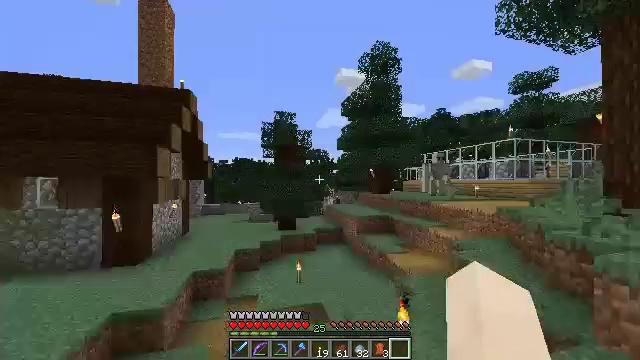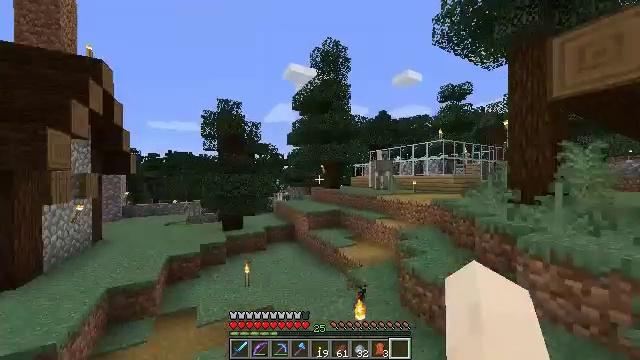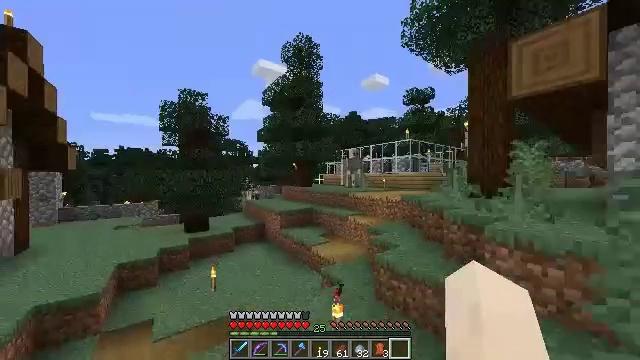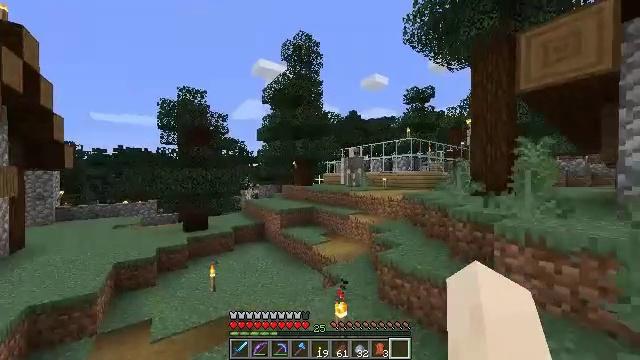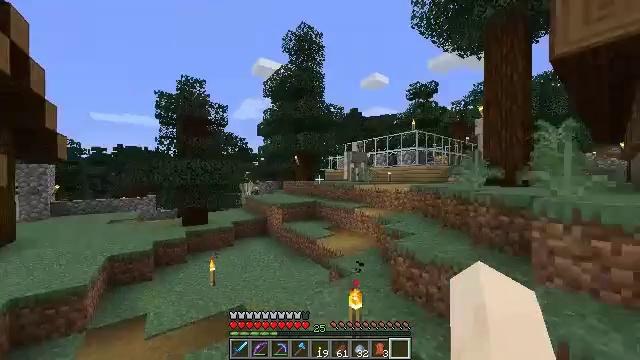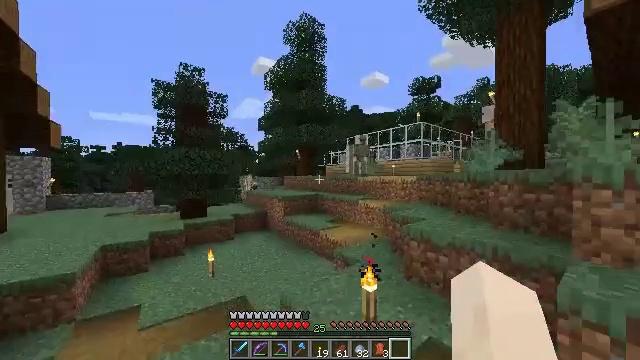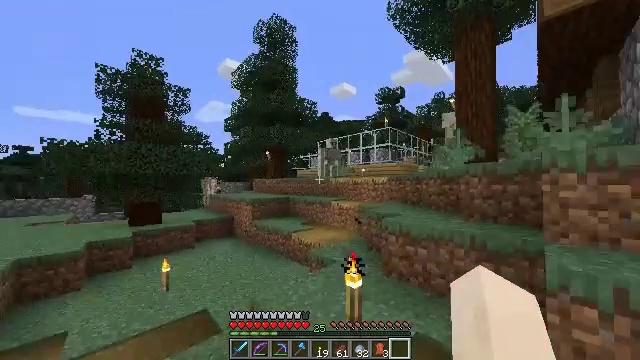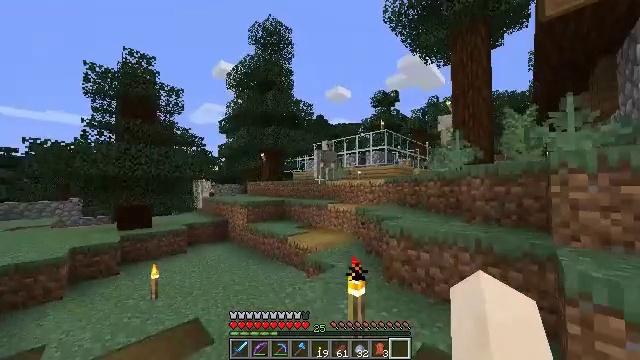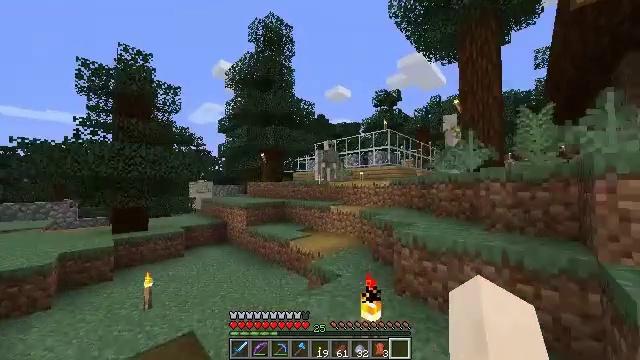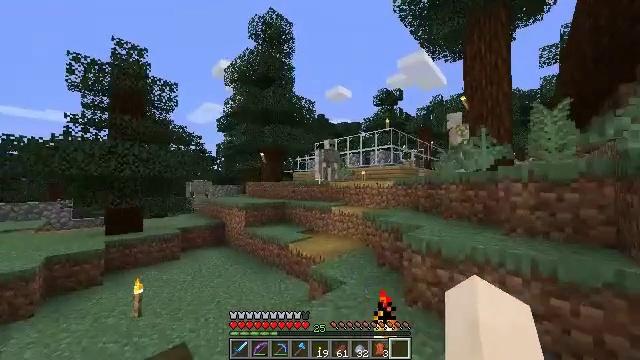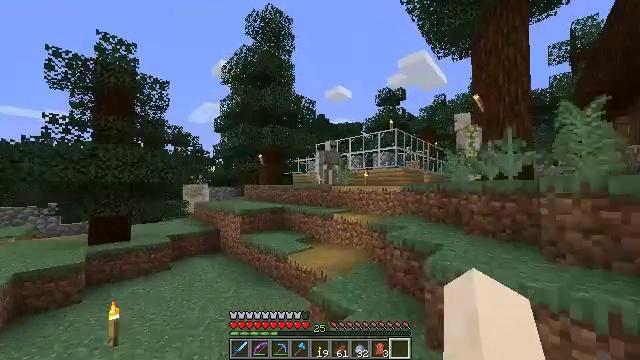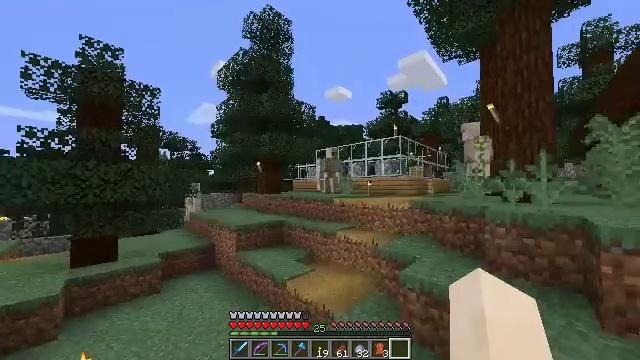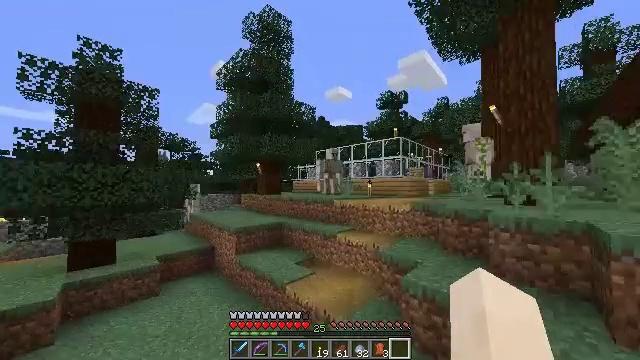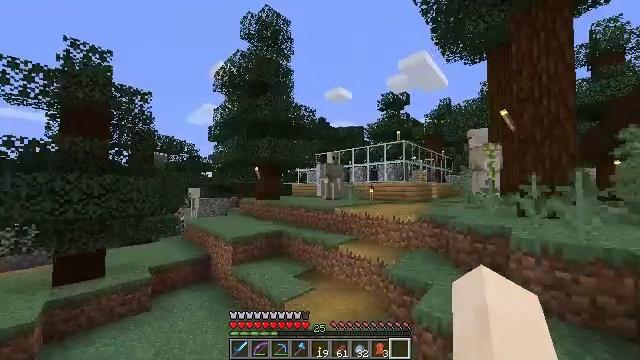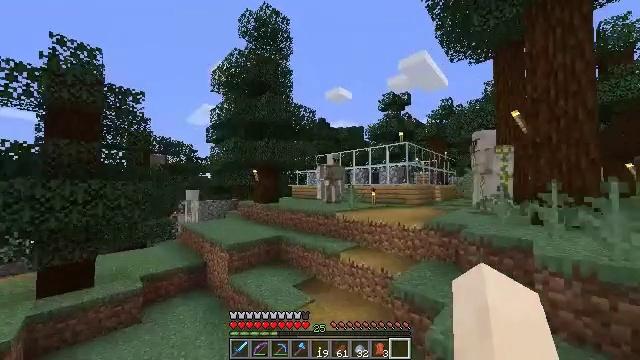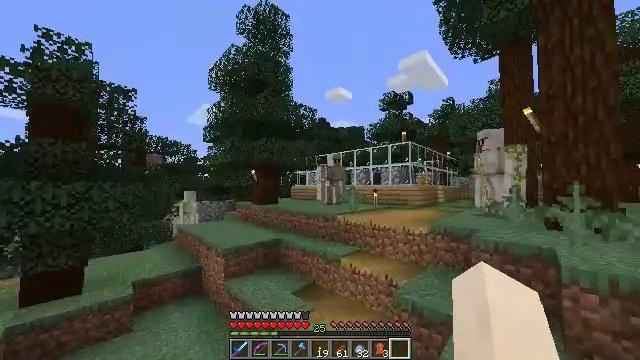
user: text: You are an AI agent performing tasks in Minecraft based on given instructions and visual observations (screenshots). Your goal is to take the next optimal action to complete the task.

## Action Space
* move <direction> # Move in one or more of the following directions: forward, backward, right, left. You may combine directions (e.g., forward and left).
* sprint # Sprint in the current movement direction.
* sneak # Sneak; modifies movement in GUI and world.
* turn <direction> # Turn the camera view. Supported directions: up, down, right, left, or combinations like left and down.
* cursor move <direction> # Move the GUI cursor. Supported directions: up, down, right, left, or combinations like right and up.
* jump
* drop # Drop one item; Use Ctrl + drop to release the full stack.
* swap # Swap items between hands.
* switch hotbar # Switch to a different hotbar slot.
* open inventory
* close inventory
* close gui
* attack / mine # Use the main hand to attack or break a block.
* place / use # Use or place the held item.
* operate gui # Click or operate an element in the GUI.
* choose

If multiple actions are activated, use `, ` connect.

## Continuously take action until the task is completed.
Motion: motion action
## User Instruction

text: Mine potatoes from the farmland.
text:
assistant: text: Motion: move forward, turn right
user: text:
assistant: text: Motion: move forward, turn right
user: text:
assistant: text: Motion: move forward
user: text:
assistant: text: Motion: move forward
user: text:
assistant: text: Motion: move forward
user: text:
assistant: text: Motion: move forward, turn right and up
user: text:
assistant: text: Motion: move forward, turn right
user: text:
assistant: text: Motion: move forward
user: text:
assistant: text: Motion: move forward
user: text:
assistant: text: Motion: move forward, jump
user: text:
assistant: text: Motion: move forward, jump
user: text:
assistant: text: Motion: move forward, jump
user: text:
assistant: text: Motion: move forward
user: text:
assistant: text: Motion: move forward
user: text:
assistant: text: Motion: move forward
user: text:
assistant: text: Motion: move forward, turn right
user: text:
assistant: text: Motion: move forward, turn right
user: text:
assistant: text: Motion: move forward, turn right
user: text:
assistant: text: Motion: move forward, turn right
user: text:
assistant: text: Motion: move forward, turn right and up
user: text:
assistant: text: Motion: move forward, turn right
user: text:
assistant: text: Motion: move forward
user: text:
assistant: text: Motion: move forward, jump
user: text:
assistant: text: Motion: move forward, jump
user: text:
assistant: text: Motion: move forward, turn right, jump
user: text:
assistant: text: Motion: move forward
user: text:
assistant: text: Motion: move forward
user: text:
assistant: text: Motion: move forward
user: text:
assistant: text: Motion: move forward, turn right
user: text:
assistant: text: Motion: move forward, turn right